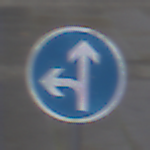
Verkehrszeichen: VorgeschriebeneFahrtrichtungGeradeausOderLinks
Umgebung: Outdoor, Urban
Tageszeit: Midday
Wetter: Overcast
Licht: Natural
Jahreszeit: NotSpecified
Kontrast: LowContrast